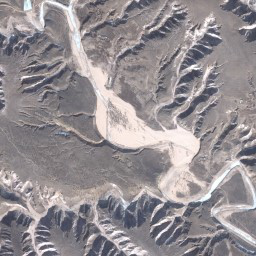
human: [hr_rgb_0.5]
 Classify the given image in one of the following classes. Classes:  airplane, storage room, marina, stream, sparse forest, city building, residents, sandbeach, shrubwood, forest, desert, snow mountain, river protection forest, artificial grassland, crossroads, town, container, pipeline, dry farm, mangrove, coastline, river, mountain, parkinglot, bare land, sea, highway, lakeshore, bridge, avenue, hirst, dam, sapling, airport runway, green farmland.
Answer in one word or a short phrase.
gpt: mountain